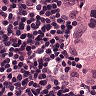
Metastatic tissue present: yes